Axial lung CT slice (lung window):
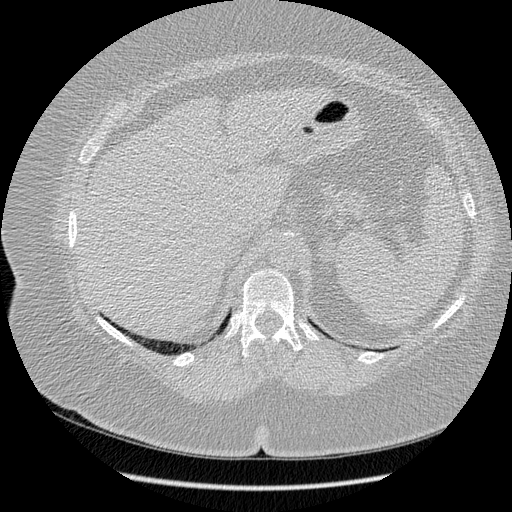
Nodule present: no